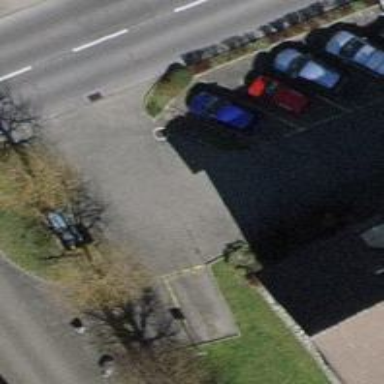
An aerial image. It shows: Asphalt parking aisle designated as service road.